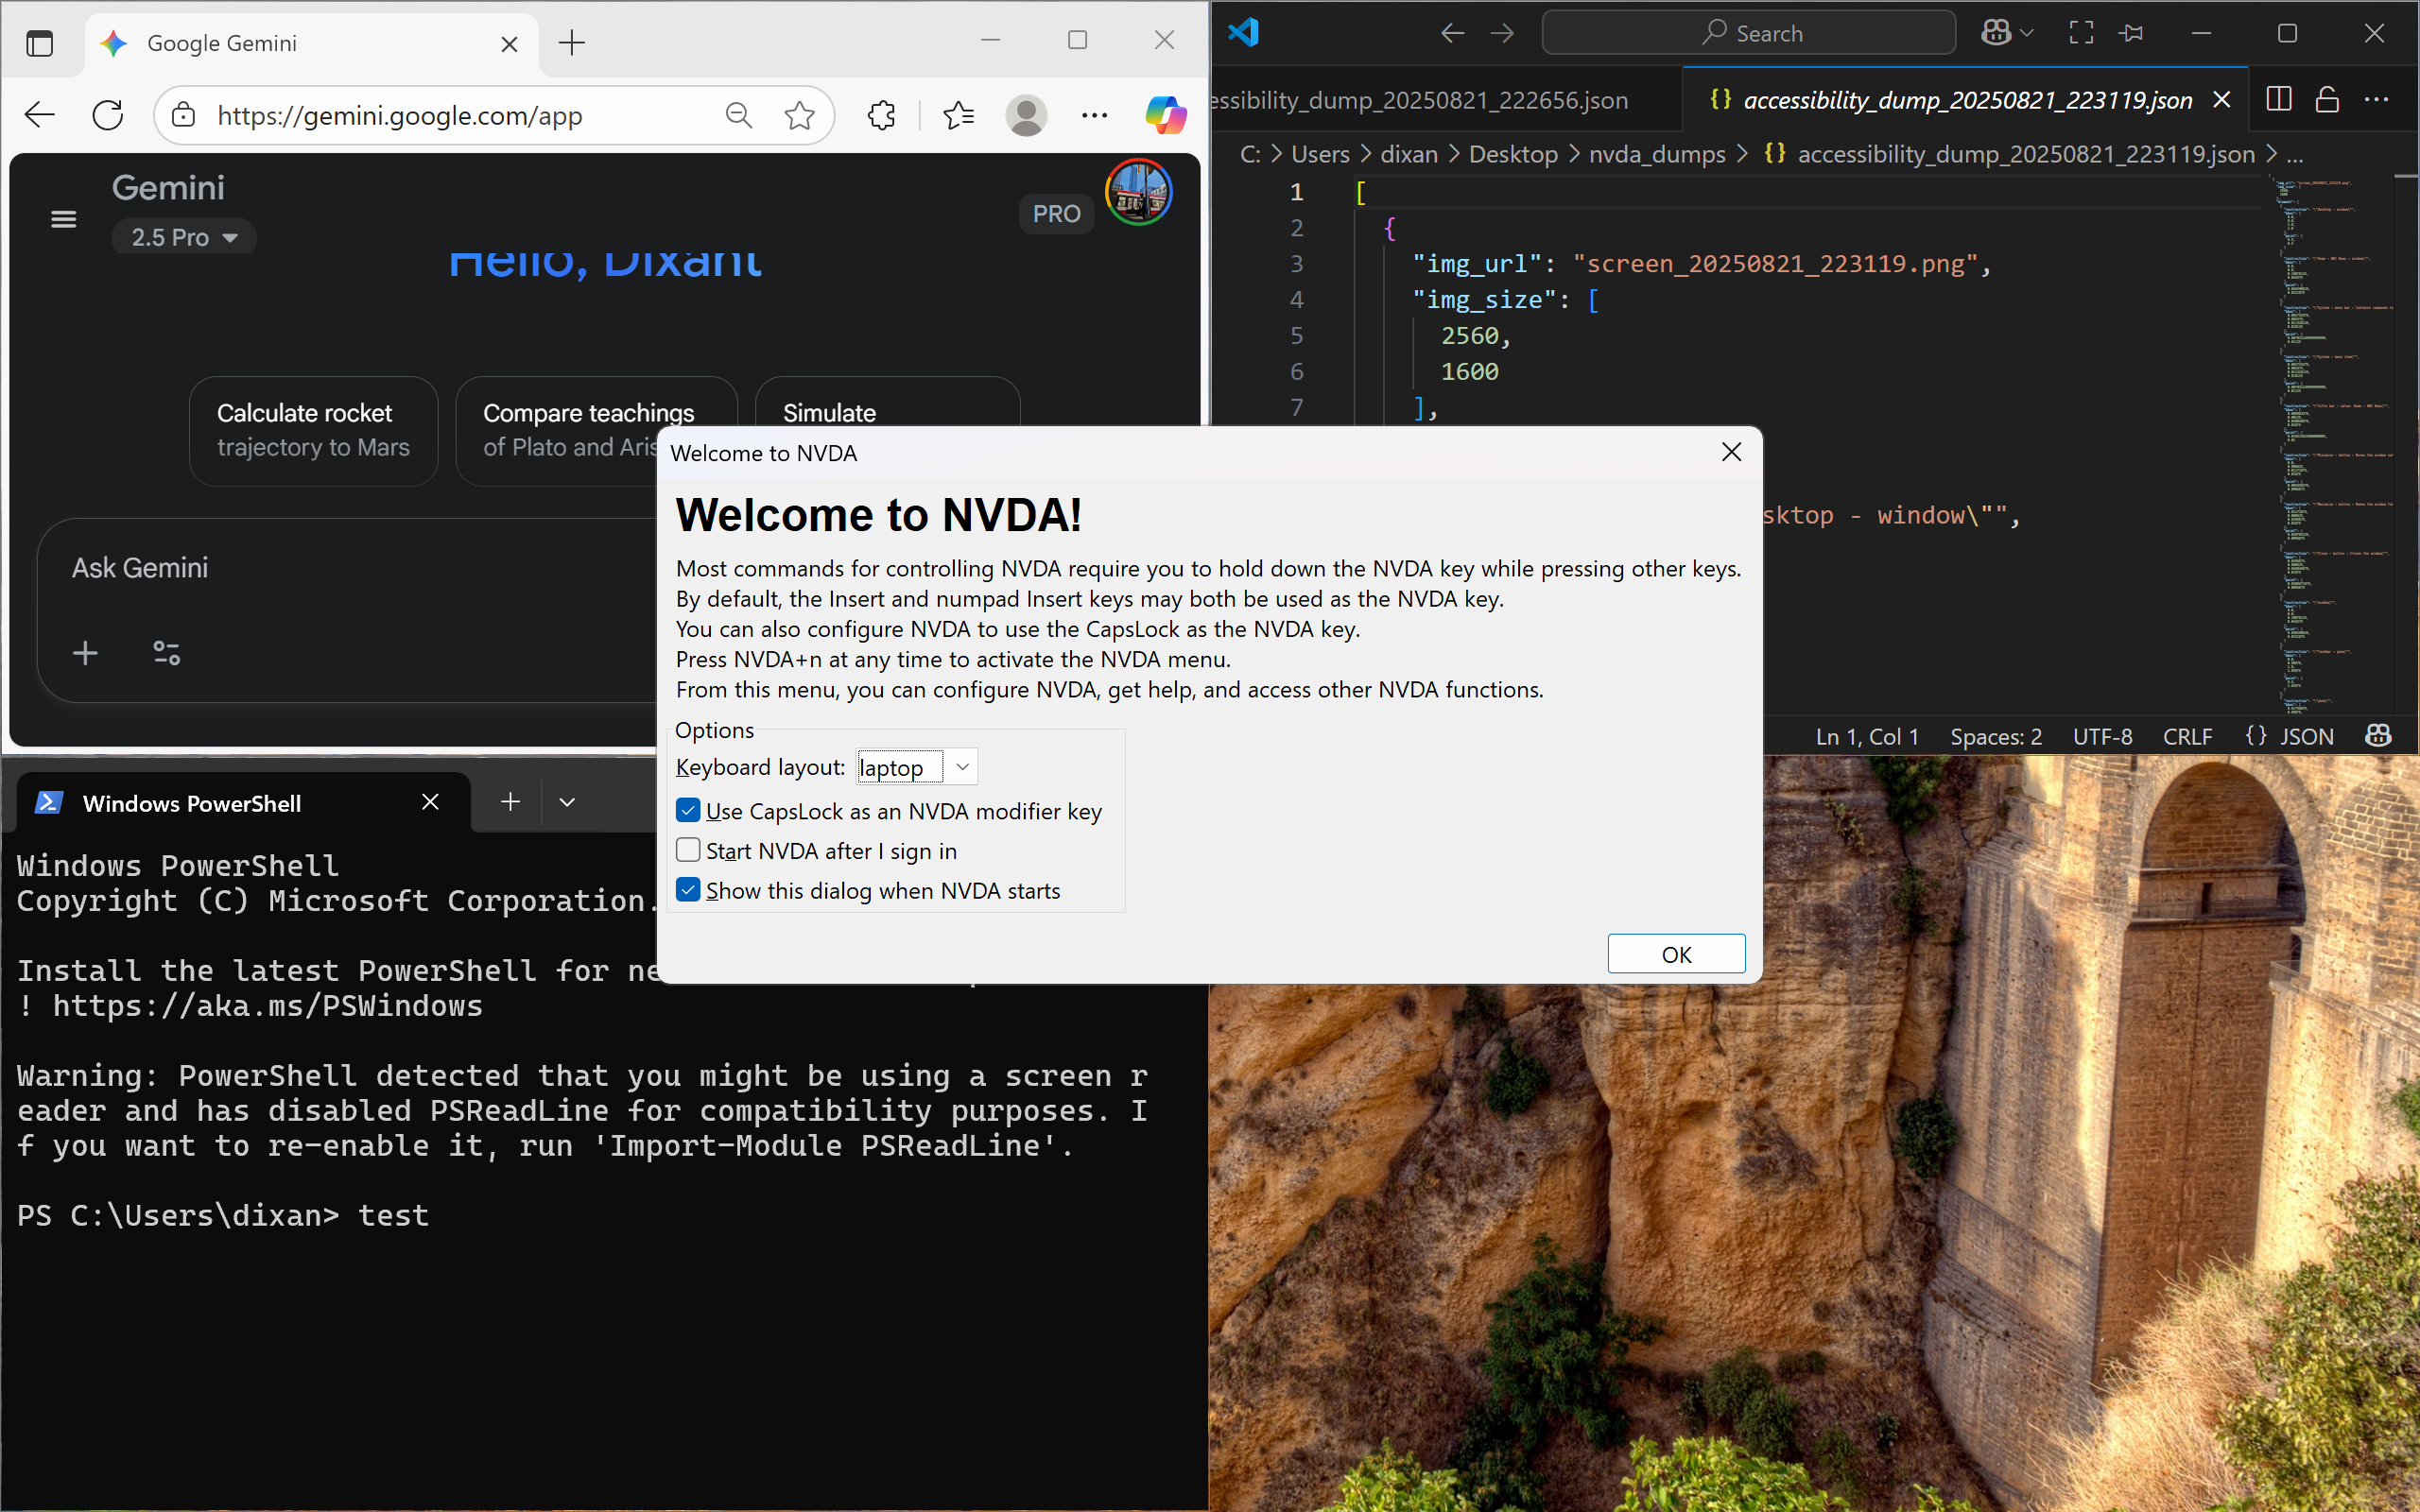
UI elements on screen:
"Desktop - window"
"Google Gemini - window"
"System - menu bar - Contains commands to manipulate the window"
"System - menu item"
"title bar - value: Google Gemini"
"Minimise - button - Moves the window out of the way"
"Maximise - button - Makes the window full screen"
"Close - button - Closes the window"
"window"
"Taskbar - pane"
"pane"
"Running applications - pane"
"Welcome to NVDA - window"
"title bar - value: Welcome to NVDA"
"Close - button - Closes the window"
"Welcome to NVDA - dialog - Welcome to NVDA!
Most commands for controlling NVDA require you to hol..."
"Welcome to NVDA! - window"
"Welcome to NVDA! - text"
"Most commands for controlling NVDA require you to hold down the NVDA key while pressing other key..."
"Options - window"
"Options - grouping"
"Keyboard layout: - window"
"Keyboard layout: - text"
"Keyboard layout: - window"
"Keyboard layout: - combo box - value: laptop"
"Keyboard layout: - text - value: laptop"
"Open - button"
"Use CapsLock as an NVDA modifier key - window"
"Use CapsLock as an NVDA modifier key - check box"
"Start NVDA after I sign in - window"
"Start NVDA after I sign in - check box"
"Show this dialog when NVDA starts - window"
"Show this dialog when NVDA starts - check box"
"OK - window"
"OK - button"
"accessibility_dump_20250821_223119.json - Visual Studio Code - window"
"accessibility_dump_20250821_223119.json - Visual Studio Code - pane"
"pane"
"Minimize - button"
"Maximize - button"
"Close - button"
"pane"
"accessibility_dump_20250821_223119.json - Visual Studio Code - document"
"section"
"pane"
"window"
"UI element"
"DesktopWindowXamlSource - pane"
"pane"
"tab control"
"list"
"Windows PowerShell - tab"
"graphic"
"Windows PowerShell - text"
"Close Tab - button"
" - text"
"New Tab - split button - Press the button to open a new terminal tab with your default profile. O..."
" - button"
" - text"
"More options - button"
"button"
" - text"
"button"
" - text"
"button"
" - text"
"UI element"
"Windows PowerShell - terminal"
"Vertical - scroll bar - value: 0"
"Vertical Small Decrease - button"
" - text"
"Vertical Large Increase - button"
"Vertical Small Increase - button"
" - text"
"System - menu bar"
"System - menu item"
"Minimise - button"
"Maximise - button"
"Close - button"